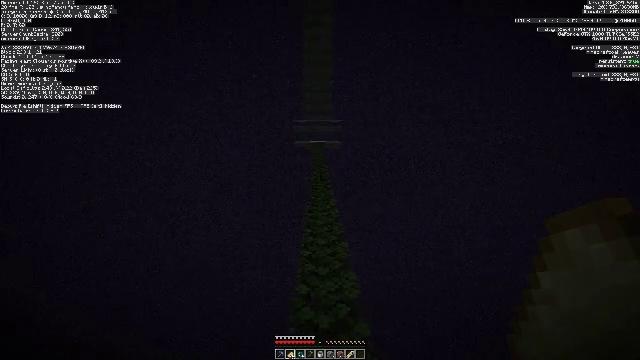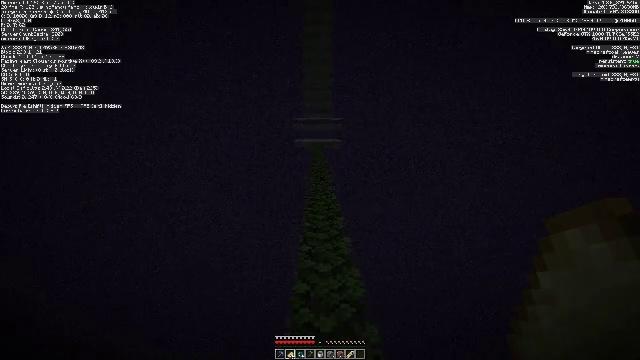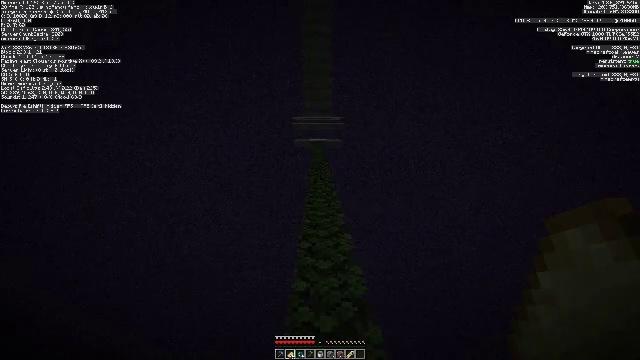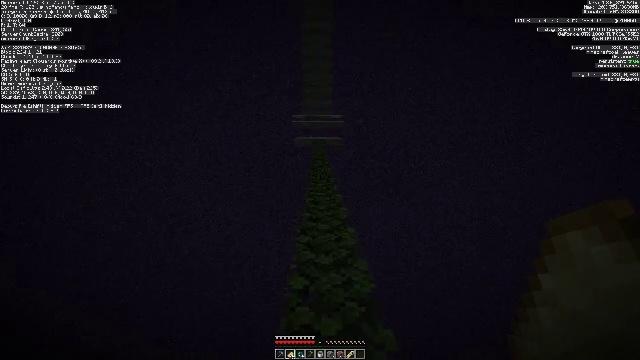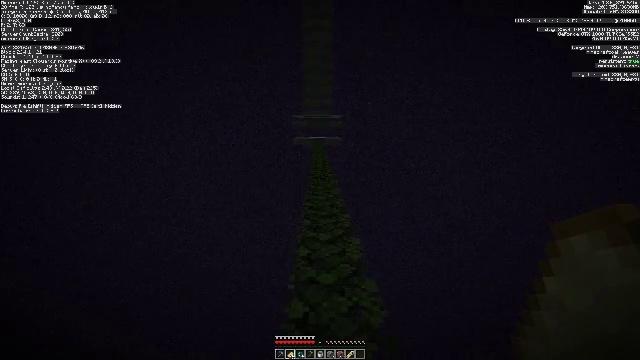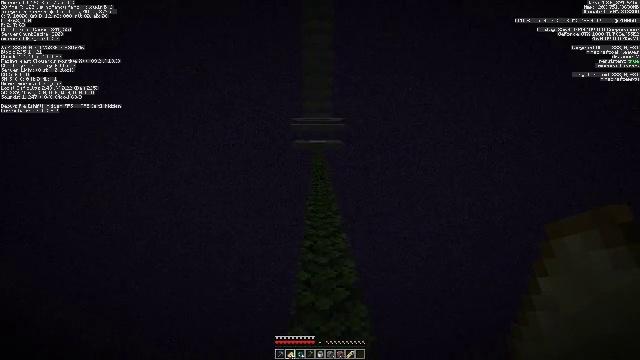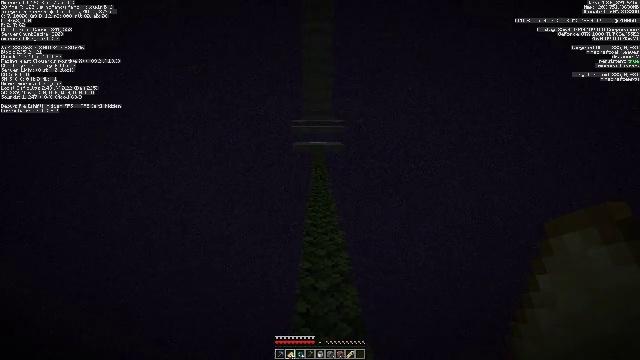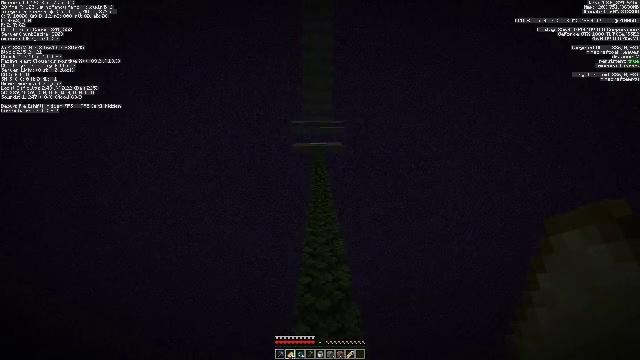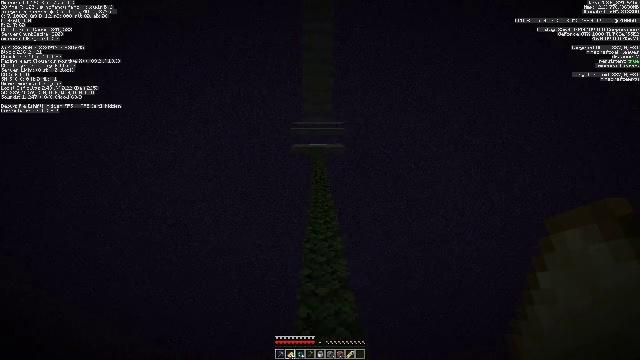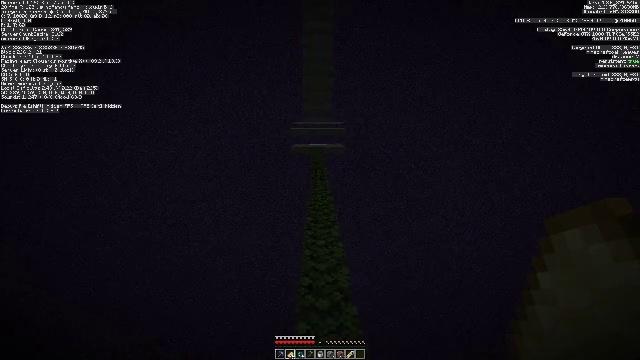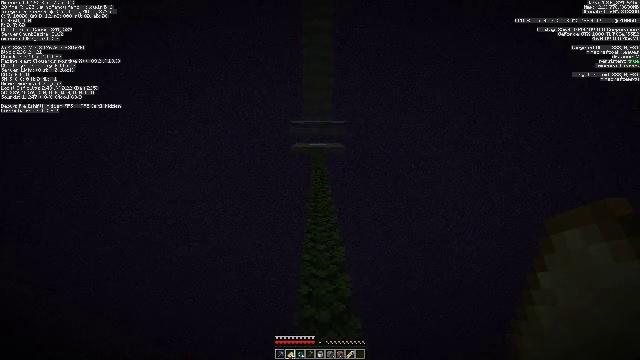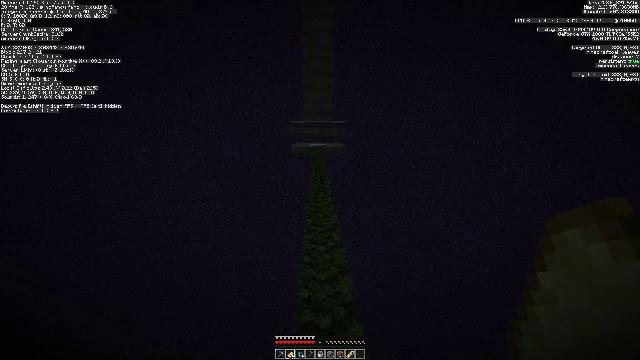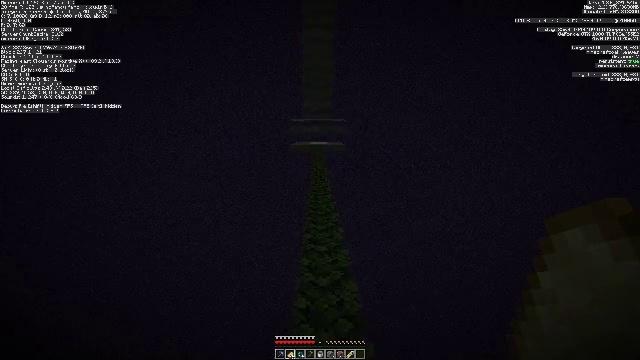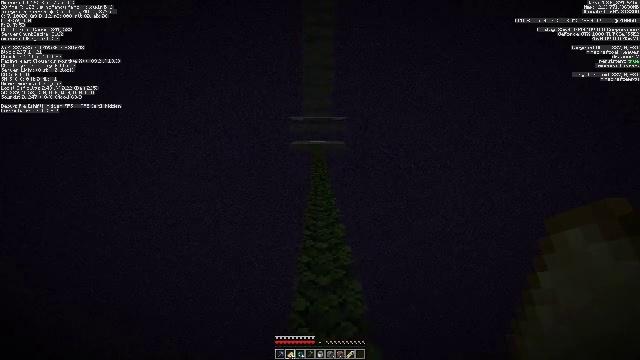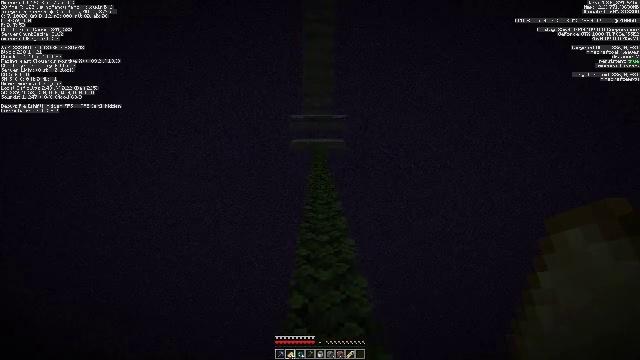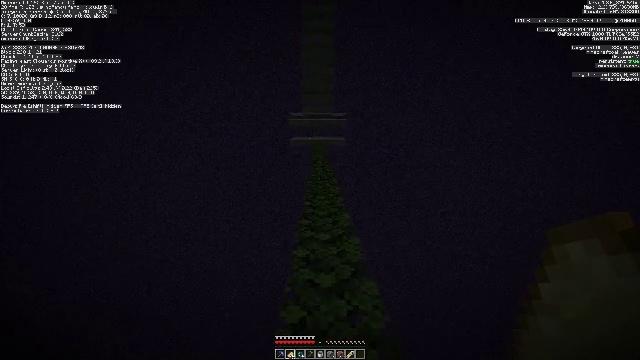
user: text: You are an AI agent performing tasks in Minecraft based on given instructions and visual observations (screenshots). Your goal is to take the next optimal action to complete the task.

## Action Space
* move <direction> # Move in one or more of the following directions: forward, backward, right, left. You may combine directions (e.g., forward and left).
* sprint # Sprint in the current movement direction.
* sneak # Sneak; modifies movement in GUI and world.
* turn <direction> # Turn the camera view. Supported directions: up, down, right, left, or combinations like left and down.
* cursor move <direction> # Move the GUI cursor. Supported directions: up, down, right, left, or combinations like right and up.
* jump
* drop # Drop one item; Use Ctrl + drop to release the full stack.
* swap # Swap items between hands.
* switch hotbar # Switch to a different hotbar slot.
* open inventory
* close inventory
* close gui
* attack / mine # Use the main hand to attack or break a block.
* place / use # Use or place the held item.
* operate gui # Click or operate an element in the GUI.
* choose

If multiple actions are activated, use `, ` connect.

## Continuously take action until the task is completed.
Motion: motion action
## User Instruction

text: Mine the white carpet.
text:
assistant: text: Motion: move forward, jump
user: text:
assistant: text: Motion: move forward, jump
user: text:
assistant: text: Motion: move forward, jump
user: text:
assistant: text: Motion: move forward, jump
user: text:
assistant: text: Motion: move forward, jump
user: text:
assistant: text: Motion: move forward, jump
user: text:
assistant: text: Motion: move forward, jump
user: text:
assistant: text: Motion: move forward, jump
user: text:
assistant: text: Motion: move forward, jump
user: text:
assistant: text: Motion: move forward, jump
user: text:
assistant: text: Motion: move forward, jump
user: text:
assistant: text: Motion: move forward, jump
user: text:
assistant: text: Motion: move forward, jump
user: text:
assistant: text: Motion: move forward, jump
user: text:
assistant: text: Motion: move forward, jump
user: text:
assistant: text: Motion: move forward, jump
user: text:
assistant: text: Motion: move forward, jump
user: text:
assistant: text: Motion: move forward, jump
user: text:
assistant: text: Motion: move forward, jump
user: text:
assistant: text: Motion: move forward, jump
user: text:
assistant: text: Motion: move forward, jump
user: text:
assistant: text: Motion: move forward, jump
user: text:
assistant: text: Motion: move forward, jump
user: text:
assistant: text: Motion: move forward, jump
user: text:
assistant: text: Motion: move forward, jump
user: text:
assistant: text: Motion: move forward, jump
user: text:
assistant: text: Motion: move forward, jump
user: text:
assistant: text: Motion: move forward, jump
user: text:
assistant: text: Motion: move forward, jump
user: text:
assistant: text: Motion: move forward, jump